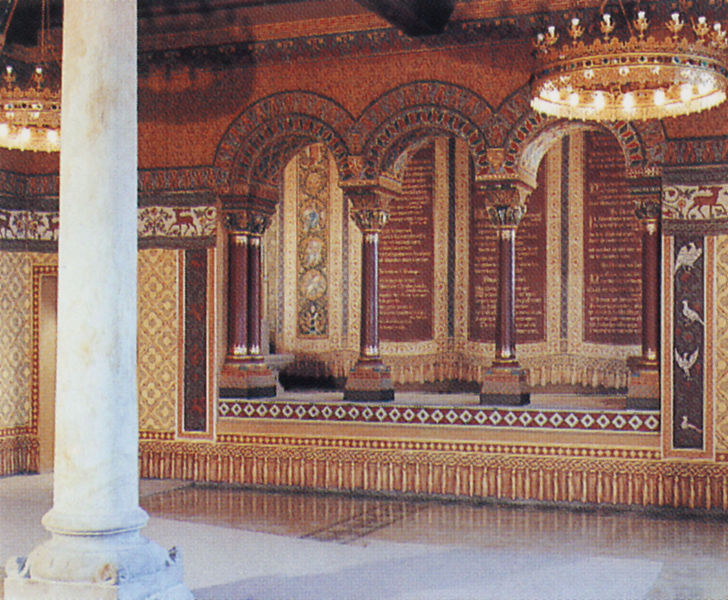
Titel: Wartburg
Standort: Eisenach (EU - D - Thüringen)
Schlagwörter: pwx